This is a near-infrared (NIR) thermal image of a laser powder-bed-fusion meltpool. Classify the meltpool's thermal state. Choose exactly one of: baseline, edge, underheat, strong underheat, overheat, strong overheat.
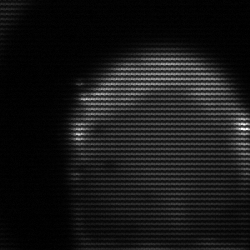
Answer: edge